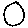
Label: circle